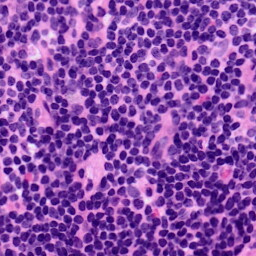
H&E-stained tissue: LymphNode